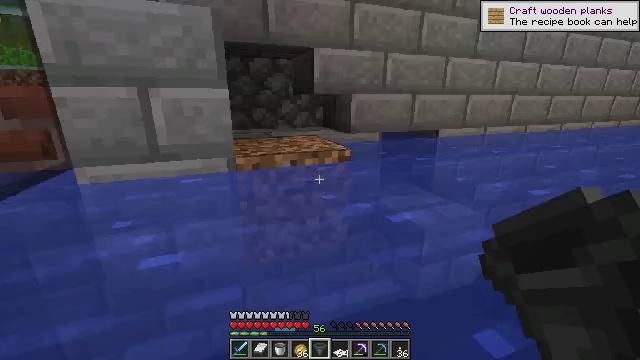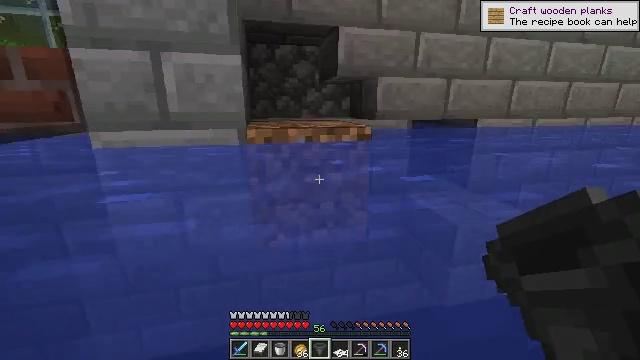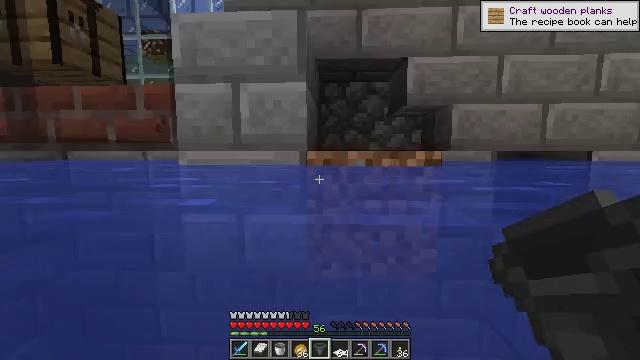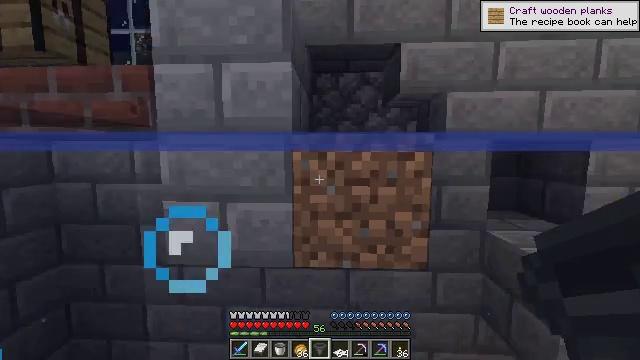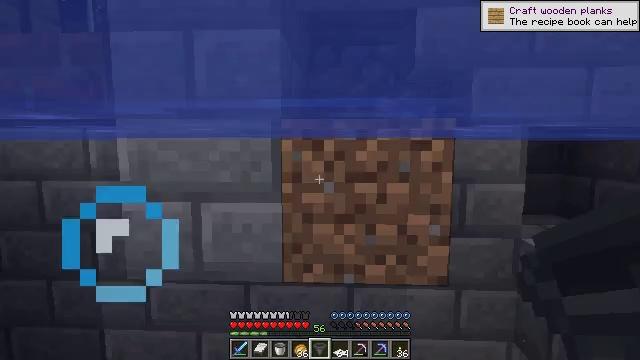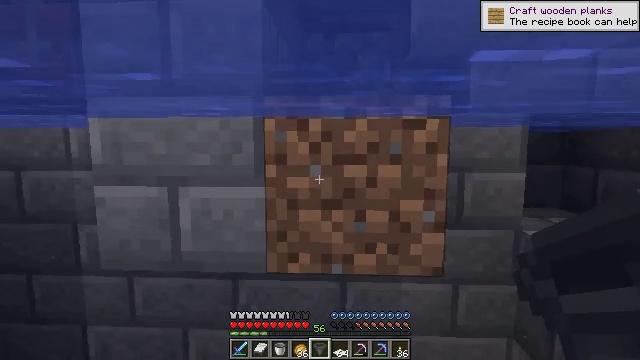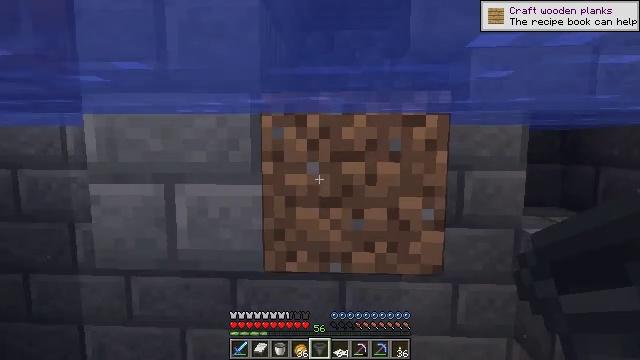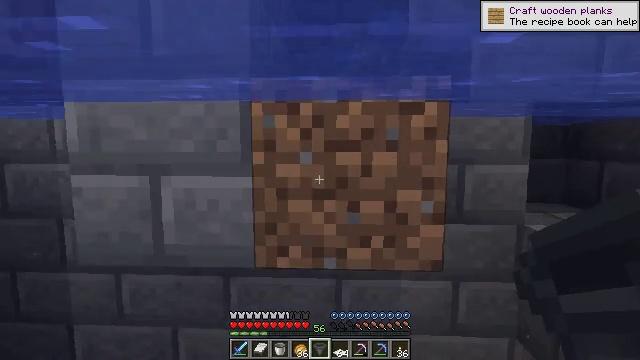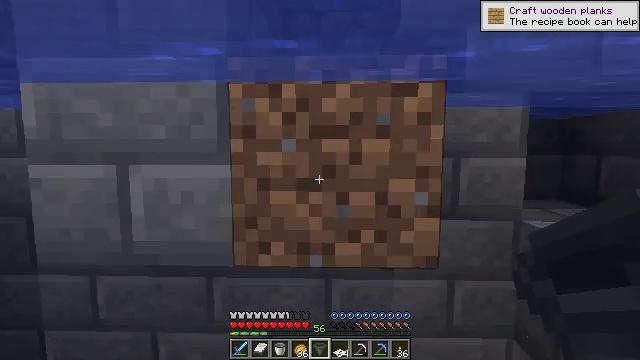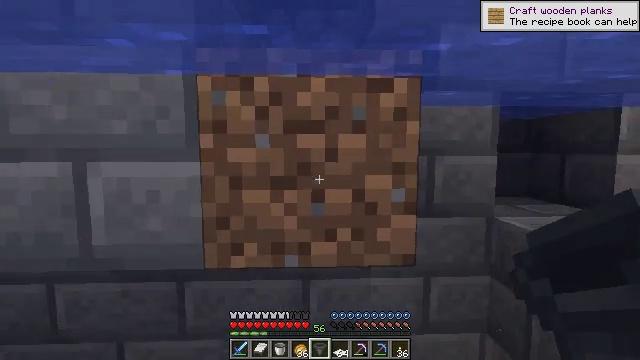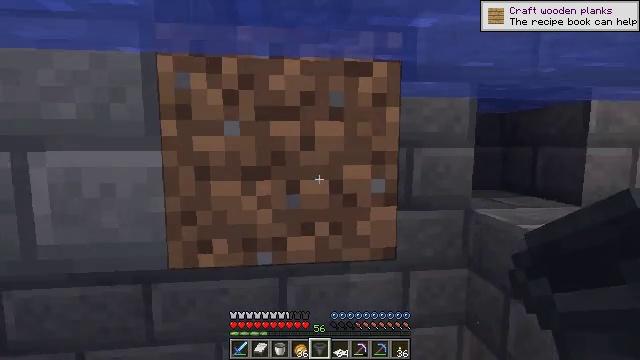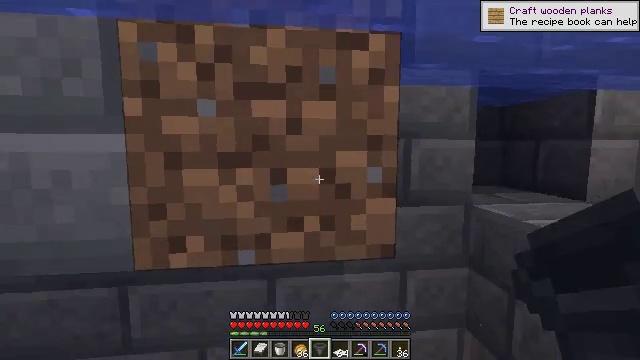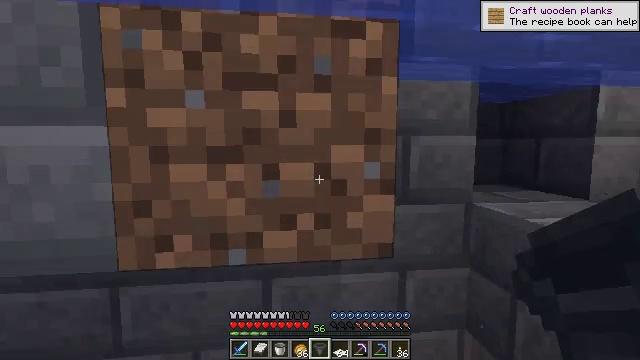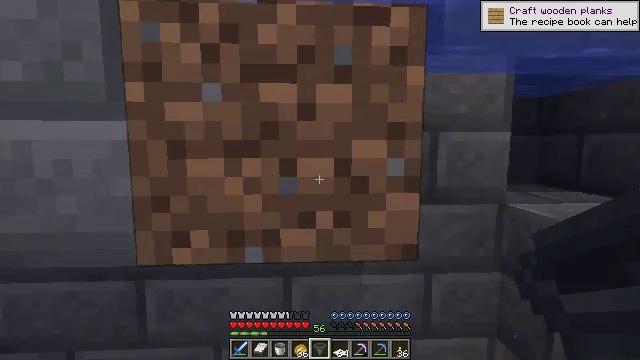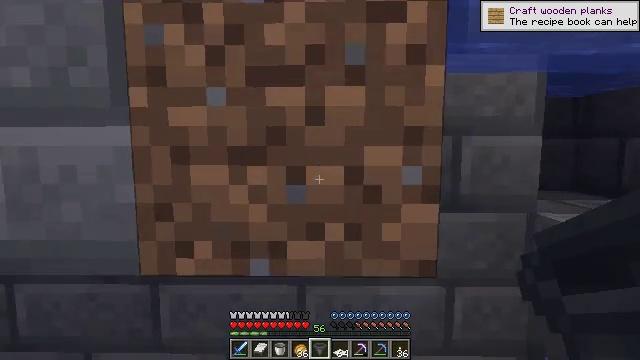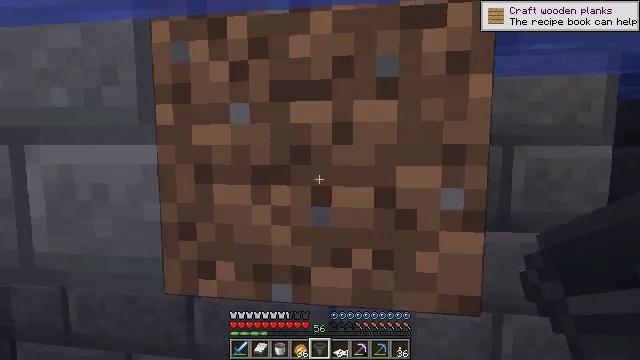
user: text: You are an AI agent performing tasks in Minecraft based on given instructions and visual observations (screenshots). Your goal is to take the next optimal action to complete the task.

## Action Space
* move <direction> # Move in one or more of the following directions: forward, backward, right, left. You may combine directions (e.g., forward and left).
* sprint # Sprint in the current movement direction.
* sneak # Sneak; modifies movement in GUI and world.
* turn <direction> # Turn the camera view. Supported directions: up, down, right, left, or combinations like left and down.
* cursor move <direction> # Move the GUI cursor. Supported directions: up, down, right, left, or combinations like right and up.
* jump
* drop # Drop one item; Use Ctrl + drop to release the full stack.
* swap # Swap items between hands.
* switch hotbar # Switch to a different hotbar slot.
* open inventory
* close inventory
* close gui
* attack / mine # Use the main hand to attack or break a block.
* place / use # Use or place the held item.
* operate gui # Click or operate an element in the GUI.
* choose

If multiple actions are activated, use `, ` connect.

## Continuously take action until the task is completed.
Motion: motion action
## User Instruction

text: Drop a white carpet.
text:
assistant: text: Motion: move forward and move right
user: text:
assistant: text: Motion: move forward, turn left and up, jump
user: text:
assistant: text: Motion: move forward
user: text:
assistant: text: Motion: move forward
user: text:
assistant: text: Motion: move forward
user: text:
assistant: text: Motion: move forward
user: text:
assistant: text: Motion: move forward
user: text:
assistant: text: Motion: move forward, turn right
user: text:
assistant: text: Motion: move forward, turn right
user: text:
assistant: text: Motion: move forward, turn right
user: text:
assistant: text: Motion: move forward and move right, turn right
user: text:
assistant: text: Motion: move forward and move right
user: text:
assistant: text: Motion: move forward and move right, turn left, jump
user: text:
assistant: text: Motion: move forward, turn left, jump
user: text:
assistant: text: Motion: move forward, turn left, jump
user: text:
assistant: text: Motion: move forward, turn left, jump
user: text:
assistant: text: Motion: move forward, turn left, jump
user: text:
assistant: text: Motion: move forward, jump
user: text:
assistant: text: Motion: move forward, jump
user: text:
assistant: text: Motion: move forward, jump
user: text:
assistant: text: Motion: move forward, jump
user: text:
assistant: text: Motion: move forward, turn down, jump
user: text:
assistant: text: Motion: move forward, turn down, jump
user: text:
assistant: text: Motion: move forward, turn down, jump
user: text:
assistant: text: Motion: move forward, turn down, jump
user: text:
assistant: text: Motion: move forward, turn down, jump
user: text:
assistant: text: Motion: move forward, turn down, jump
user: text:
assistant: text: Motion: move forward, turn left and down, jump
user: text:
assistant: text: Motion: move forward, turn left and down, jump
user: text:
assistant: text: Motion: move forward, turn left, jump